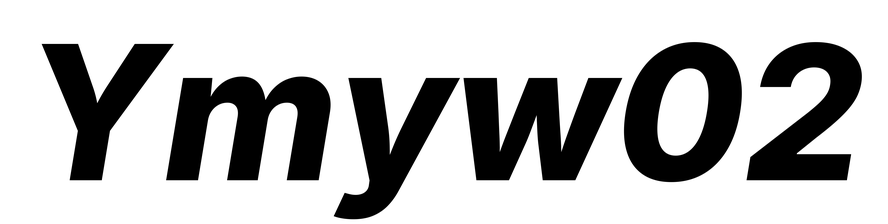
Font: Inter-Italic_ExtraBold_Italic